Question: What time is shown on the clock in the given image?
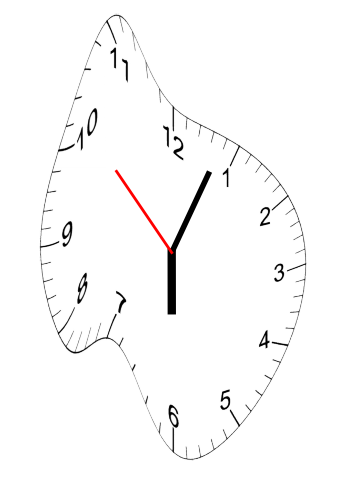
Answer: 06:03:52